Question: I try to add a 'Edittext' and a 'ListView' to a Dialog.
I use 'dialog.addContentView(lstcontent,params)' method to add a view to dialog.
here is my Code:
'''
dialog = new Dialog(MainActivity.this);
final LinearLayout.LayoutParams lp = new
LayoutParams(LinearLayout.LayoutParams.MATCH_PARENT,
LinearLayout.LayoutParams.WRAP_CONTENT);
dialog.addContentView(edittext, lp);
dialog.addContentView(listview,lp);
dialog.show();
'''
but my listview is on the edittext. I want to set edittext above of the listview.

I used from this too:
'''
LinearLayout.LayoutParams params = new LinearLayout.LayoutParams(-1, -2);
LinearLayout layout = new LinearLayout(G.context, (AttributeSet) params);
layout.addView(input);
layout.addView(lstcontent);
dialog.setcontentView(layout);
'''
but this crashed application:
LayoutParams cannout be cast to android.util.Attributeset
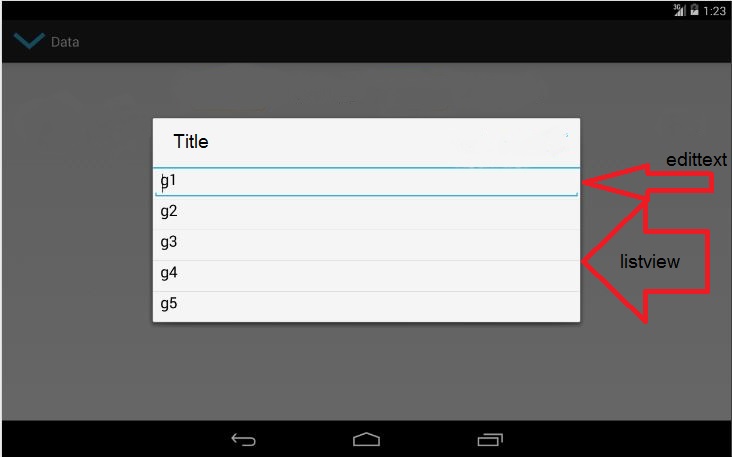
Answer: I have found the new way to this issue.
'''
LayoutInflater inflate2 = ((Activity) G.context).getLayoutInflater();
View dialogView = inflate2.inflate(R.layout.layout_dialog, null);
input = (EditText) dialogView.findViewById(R.id.edt1);
lstcontent = (ListView) dialogView.findViewById(R.id.lst1);
lstcontent.setAdapter(adapter);
'''
and this is 'layout_dialog.xml'
'''
<?xml version="1.0" encoding="utf-8"?>
<LinearLayout xmlns:android="http://schemas.android.com/apk/res/android"
android:layout_width="match_parent"
android:layout_height="match_parent"
android:orientation="vertical" >
<EditText
android:id="@+id/edt1"
android:layout_width="match_parent"
android:layout_height="wrap_content"
/>
<ListView
android:id="@+id/lst1"
android:layout_width="match_parent"
android:layout_height="wrap_content"
>
</ListView>
'''